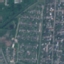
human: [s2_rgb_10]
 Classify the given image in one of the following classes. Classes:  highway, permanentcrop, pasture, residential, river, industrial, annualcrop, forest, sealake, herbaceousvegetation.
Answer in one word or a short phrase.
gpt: Residential